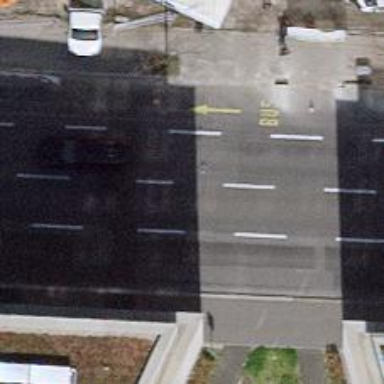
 with trolley wires above. The sidewalks also have asphalt surface."